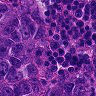
Metastatic tissue present: yes